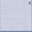
Piece: xx